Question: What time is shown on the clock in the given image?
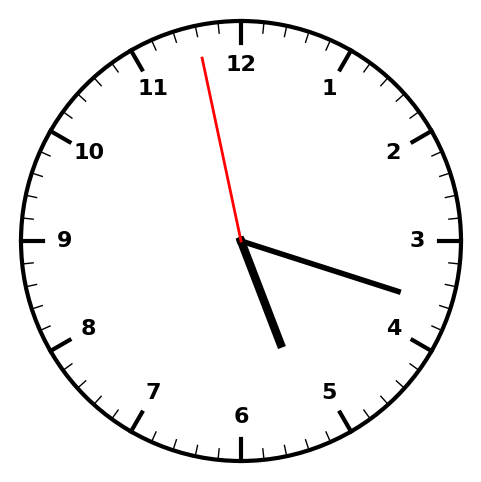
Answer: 05:17:58